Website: home-depot
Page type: newsletter-management
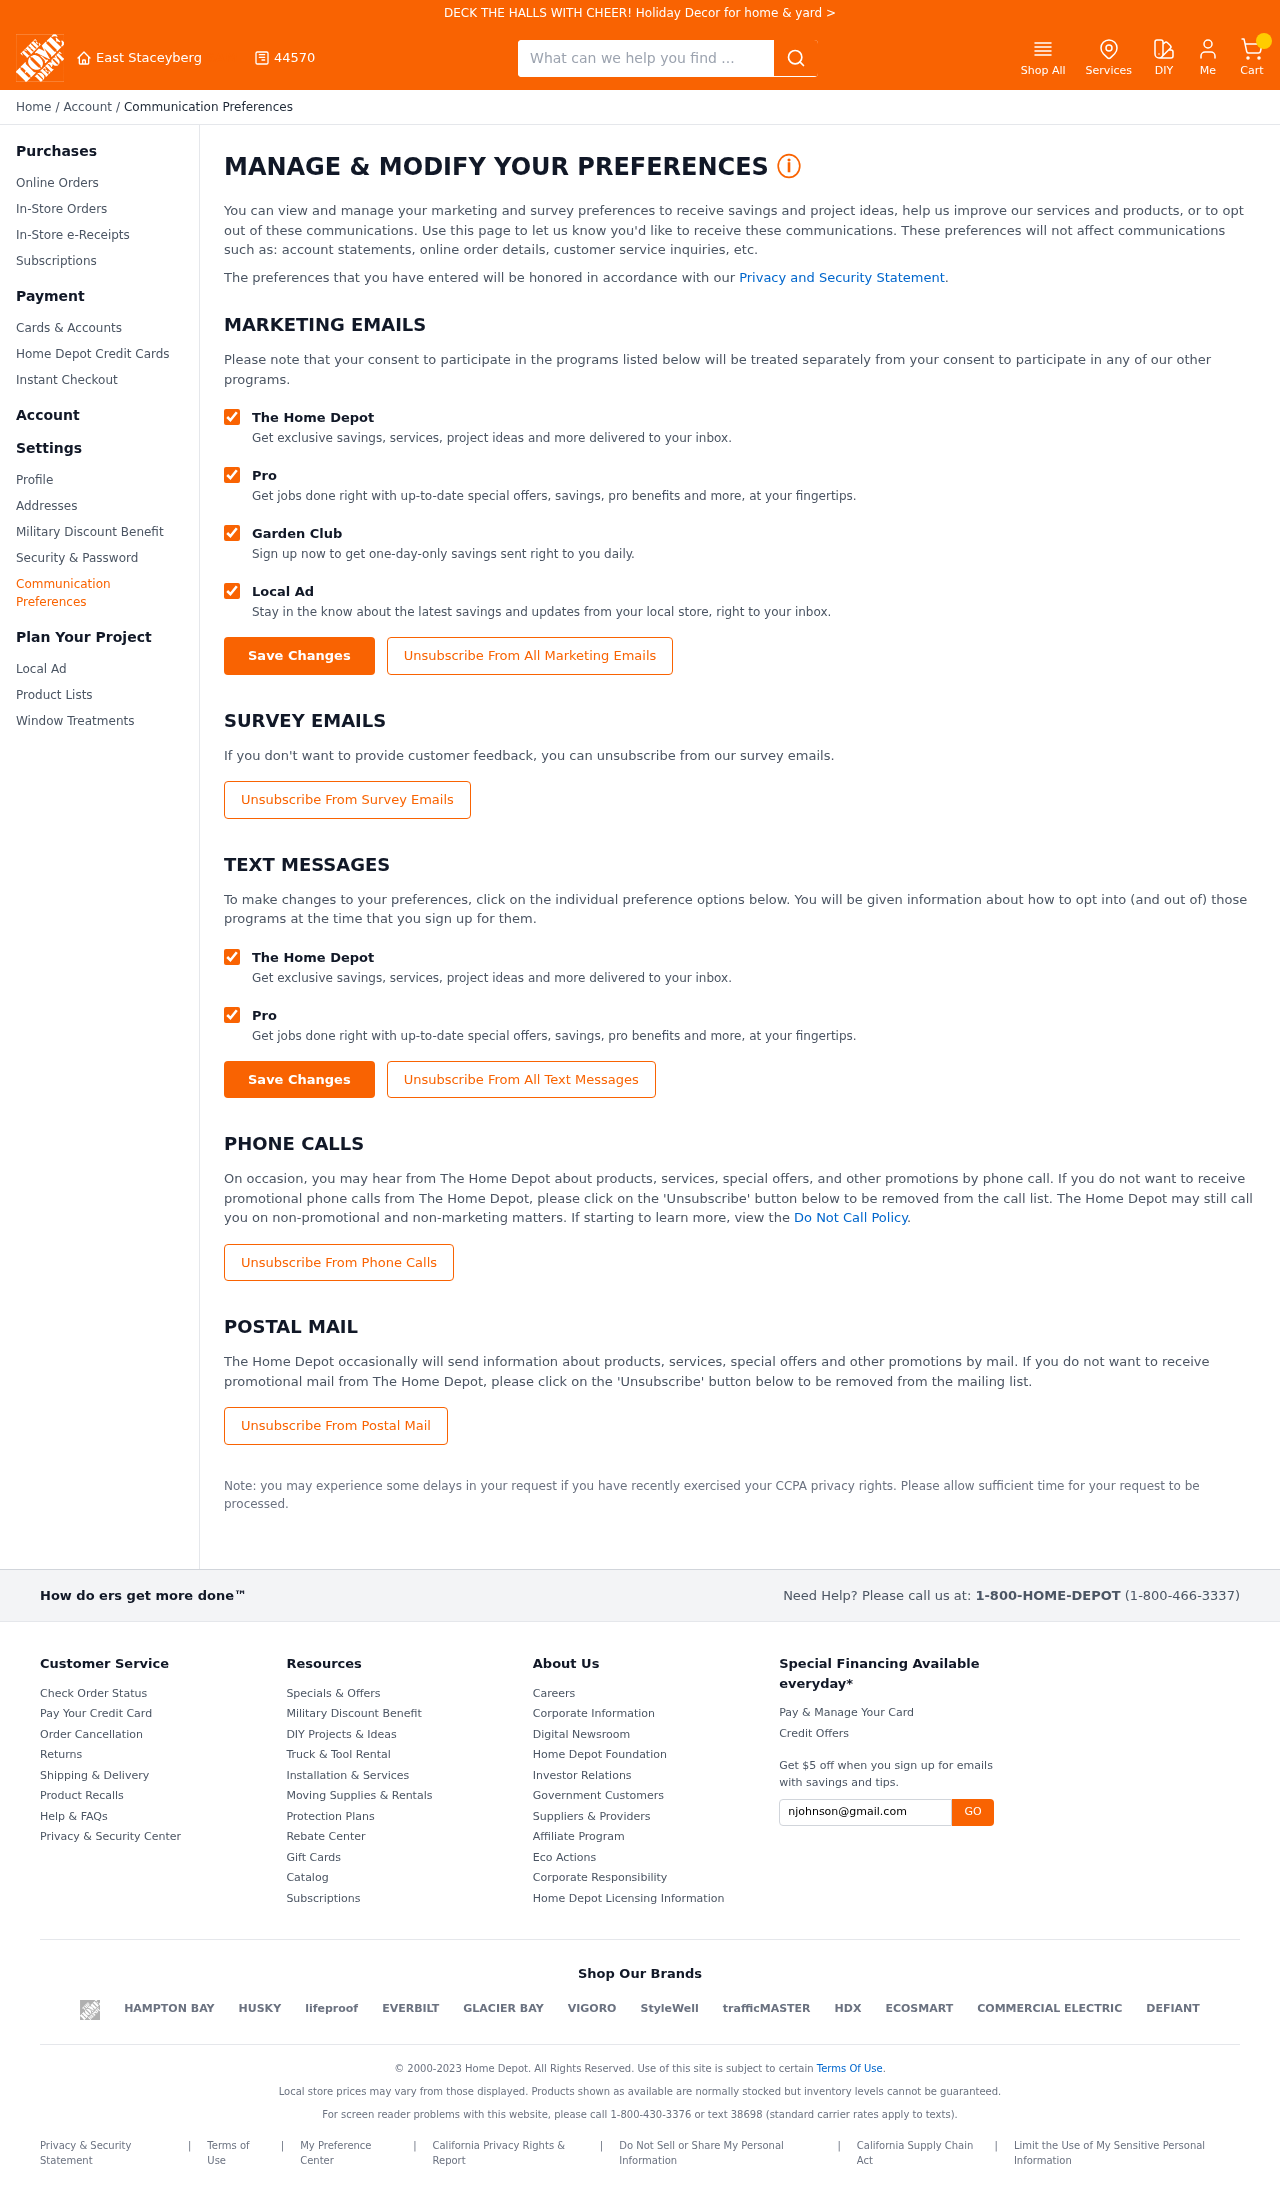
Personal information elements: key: PII_CITY
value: East Staceyberg
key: PII_POSTCODE
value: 44570
Search elements: key: HEADER_SEARCH
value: What can we help you find ...